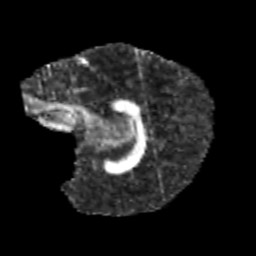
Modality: FA
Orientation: sagittal
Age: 12
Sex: male
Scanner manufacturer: siemens
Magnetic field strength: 3 T
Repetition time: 3.8 s
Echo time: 0.07 s